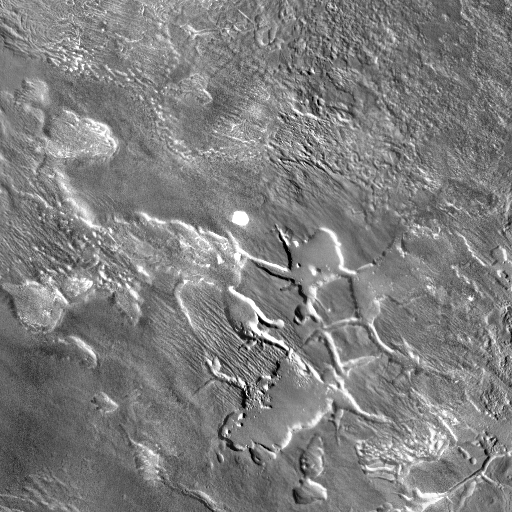
Crater classes present: Background, Other